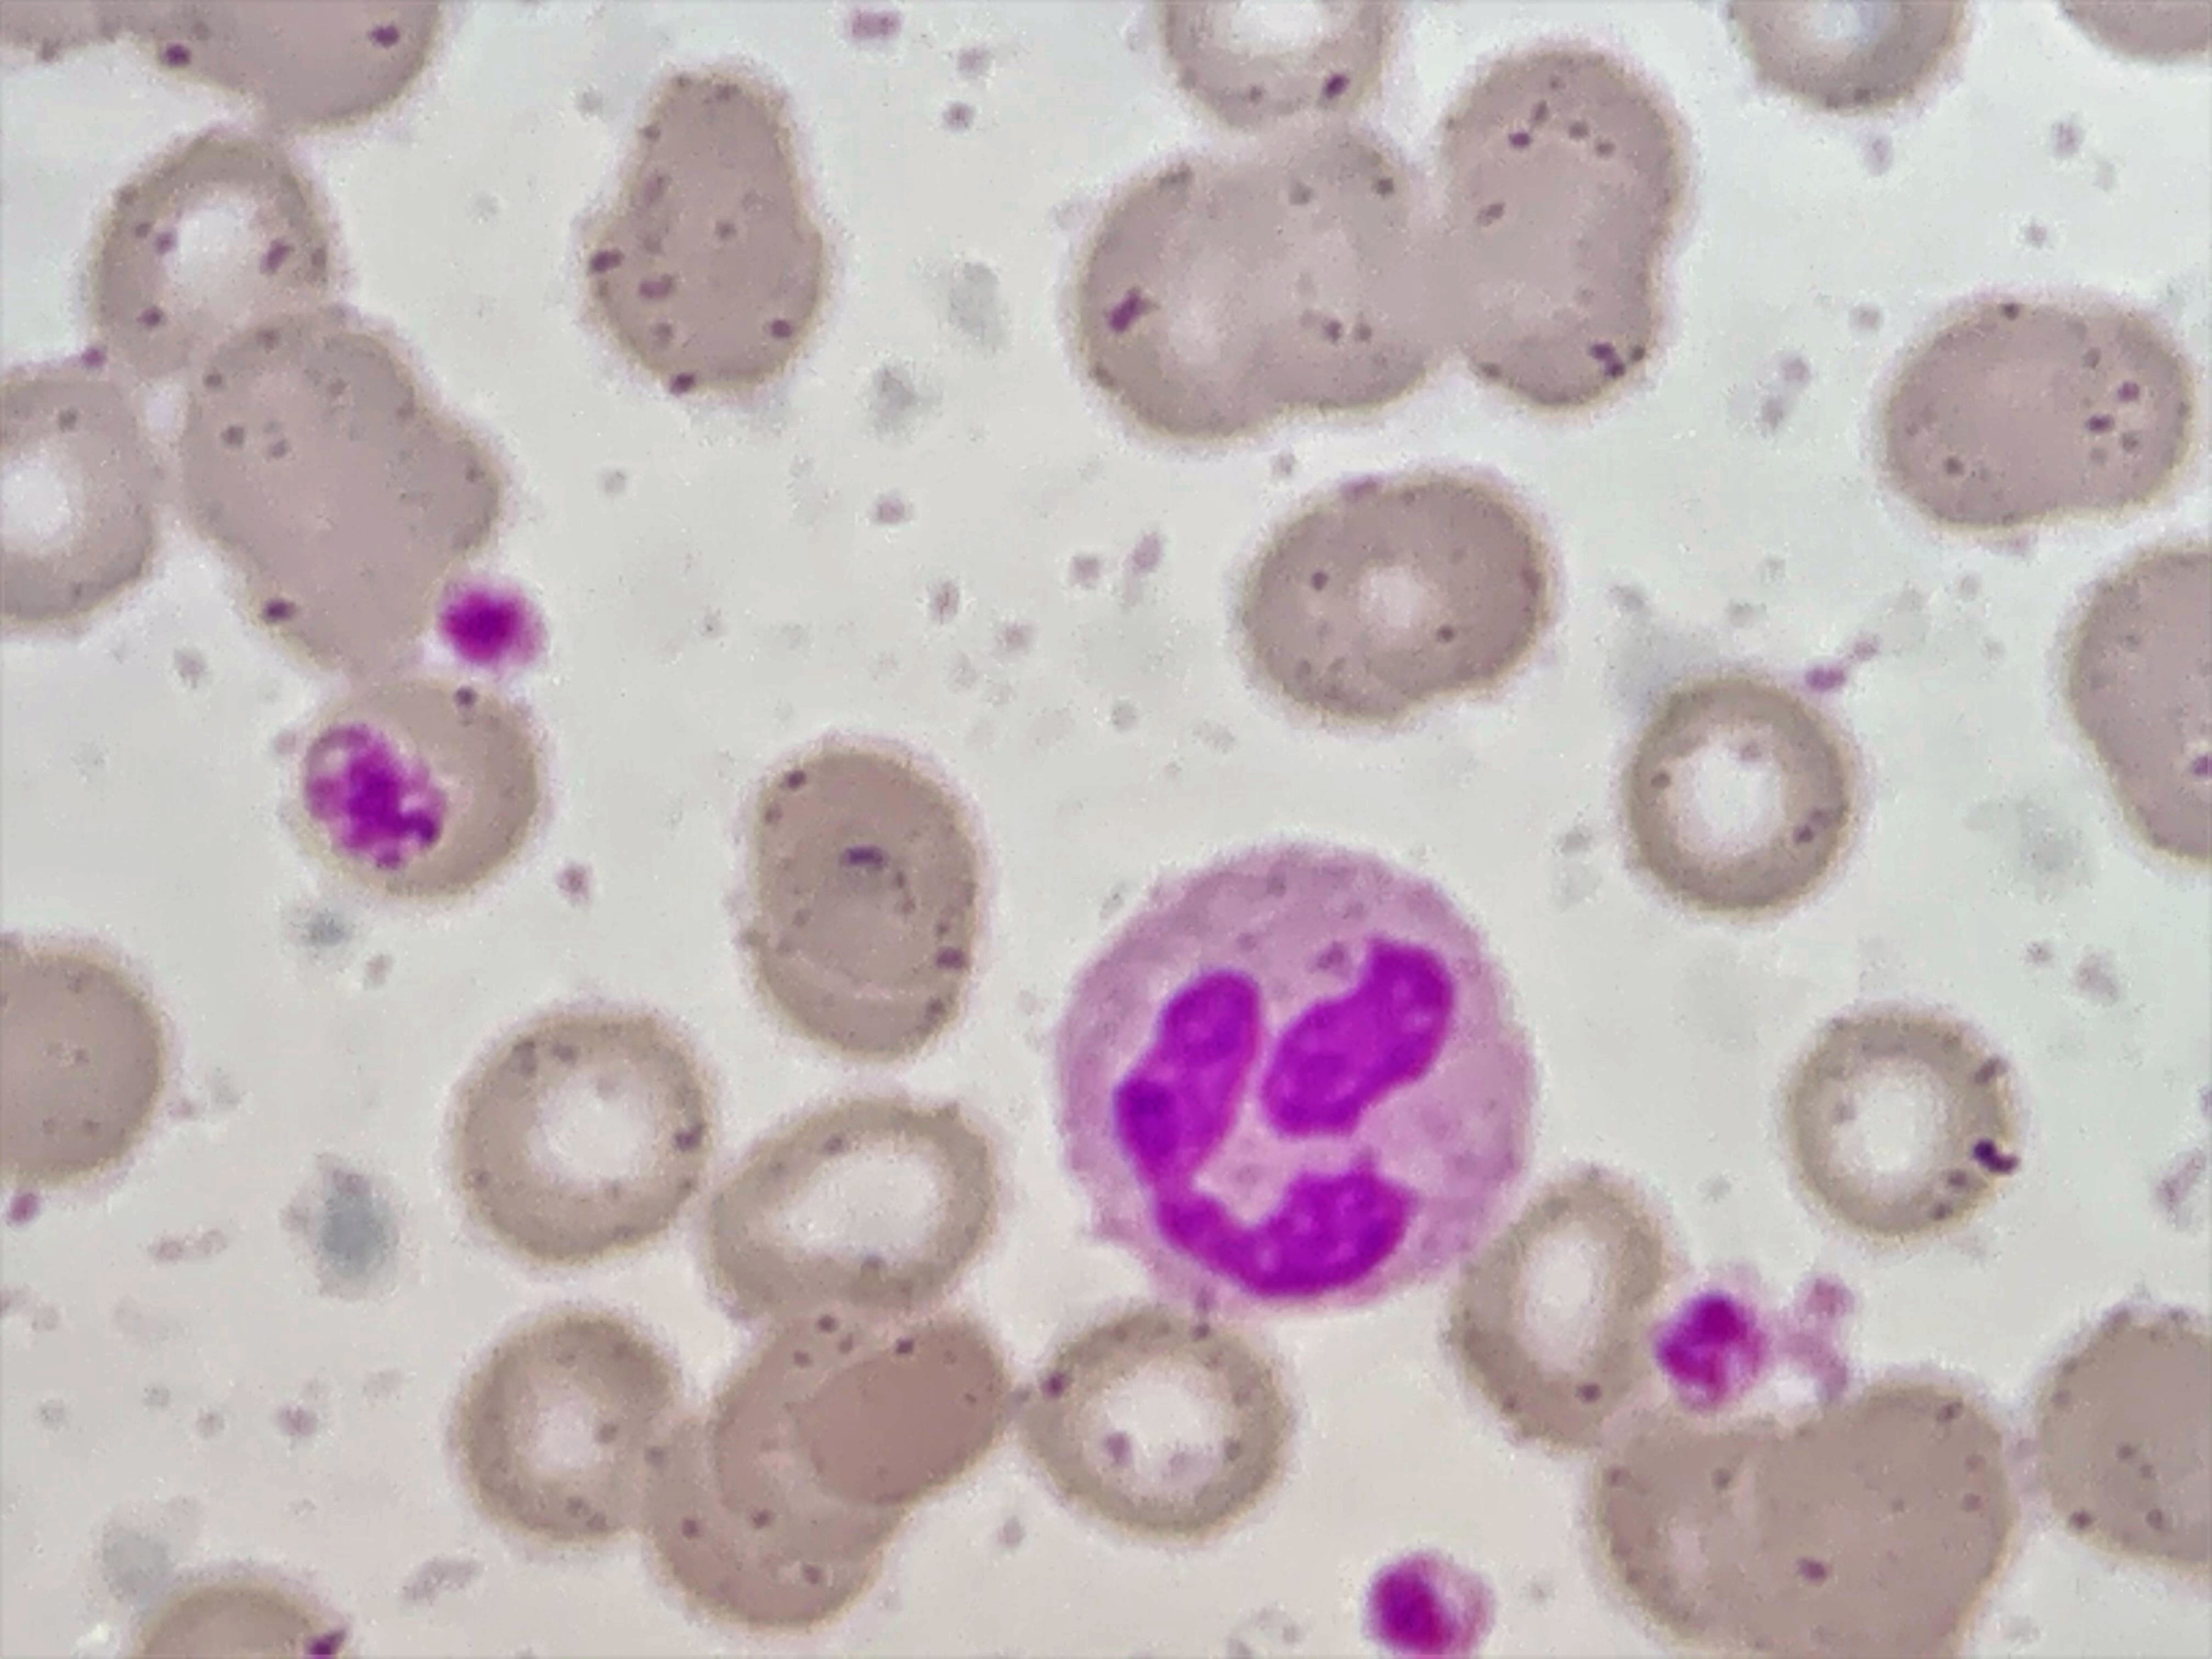
Cell type: NEUTROPHILS